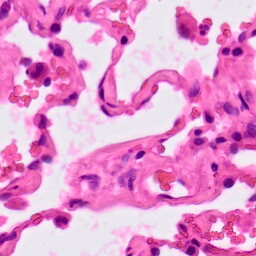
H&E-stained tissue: Lung